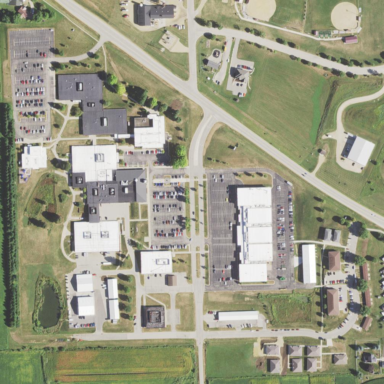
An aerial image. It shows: College.